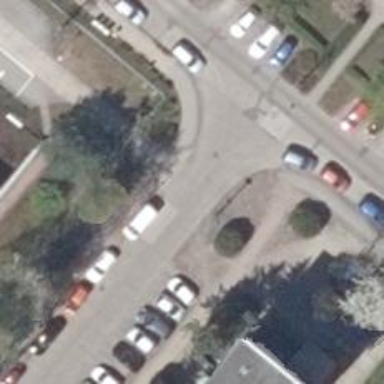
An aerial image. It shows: Residential road with concrete plates. Sidewalks are available on both sides.